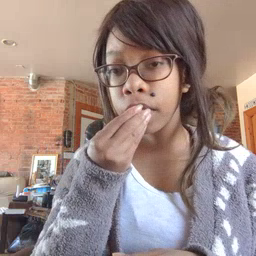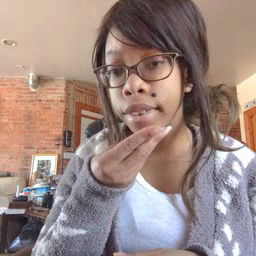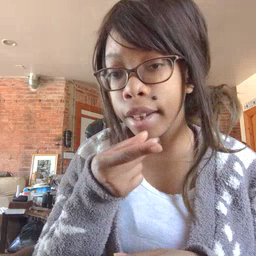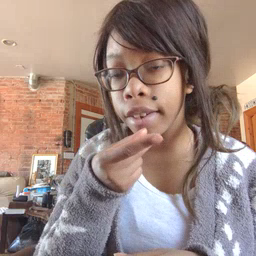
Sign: snack